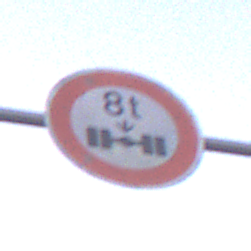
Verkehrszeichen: TatsaechlicheAchslast
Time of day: SunriseSunset
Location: Outdoor (Suburban)
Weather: PartlyCloudy
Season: NotSpecified
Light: Natural